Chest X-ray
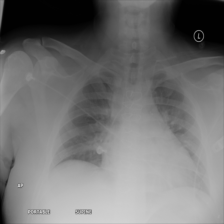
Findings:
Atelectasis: negative
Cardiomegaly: negative
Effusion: negative
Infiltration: negative
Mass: negative
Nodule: negative
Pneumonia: negative
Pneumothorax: negative
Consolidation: negative
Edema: negative
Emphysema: negative
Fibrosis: negative
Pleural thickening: negative
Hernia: negative